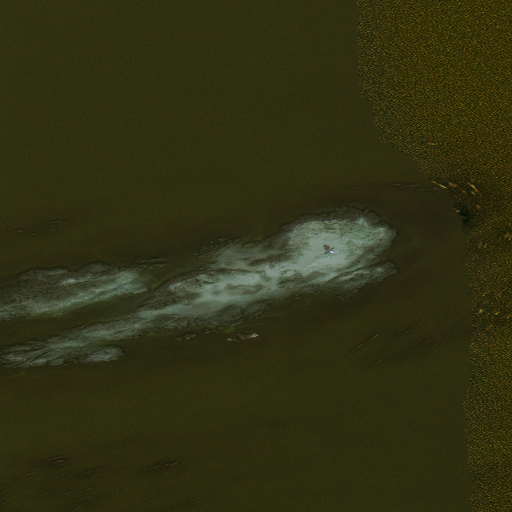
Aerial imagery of island in Alaska named Vichnefski Rock containing only unknown